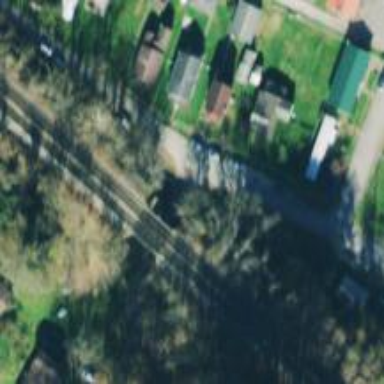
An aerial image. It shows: Bridge over railway line.